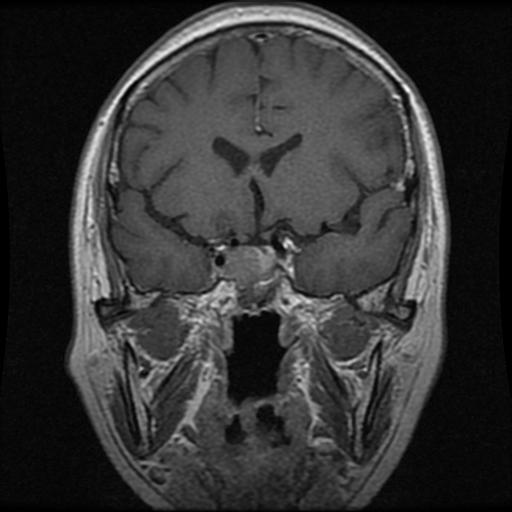
Label: pituitary